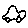
Label: car